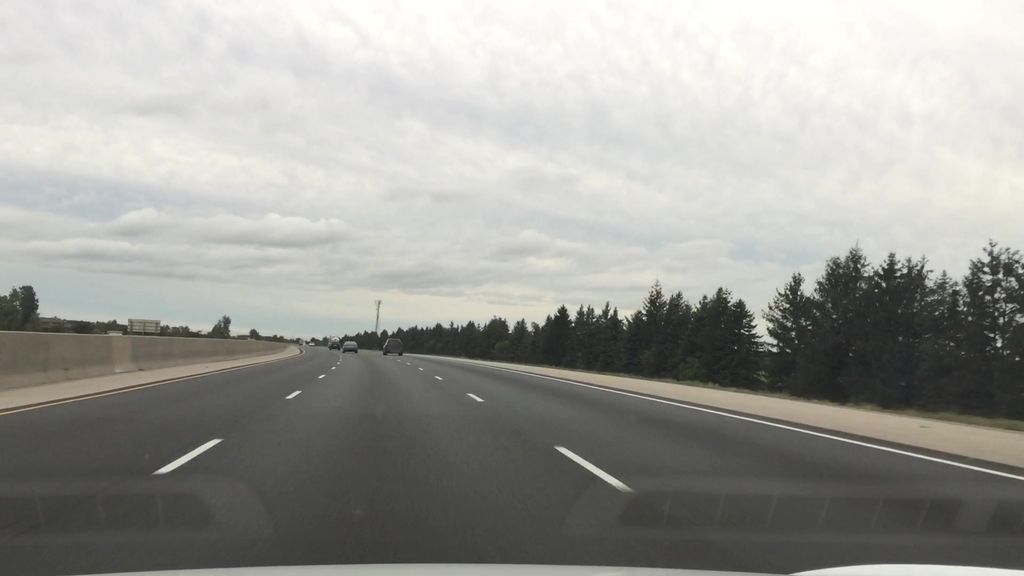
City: kitchener-waterloo